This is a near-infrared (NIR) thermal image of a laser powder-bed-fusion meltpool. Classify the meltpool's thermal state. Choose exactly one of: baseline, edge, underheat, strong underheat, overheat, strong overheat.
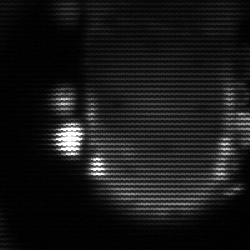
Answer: baseline